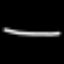
Label: line